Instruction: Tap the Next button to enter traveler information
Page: cart
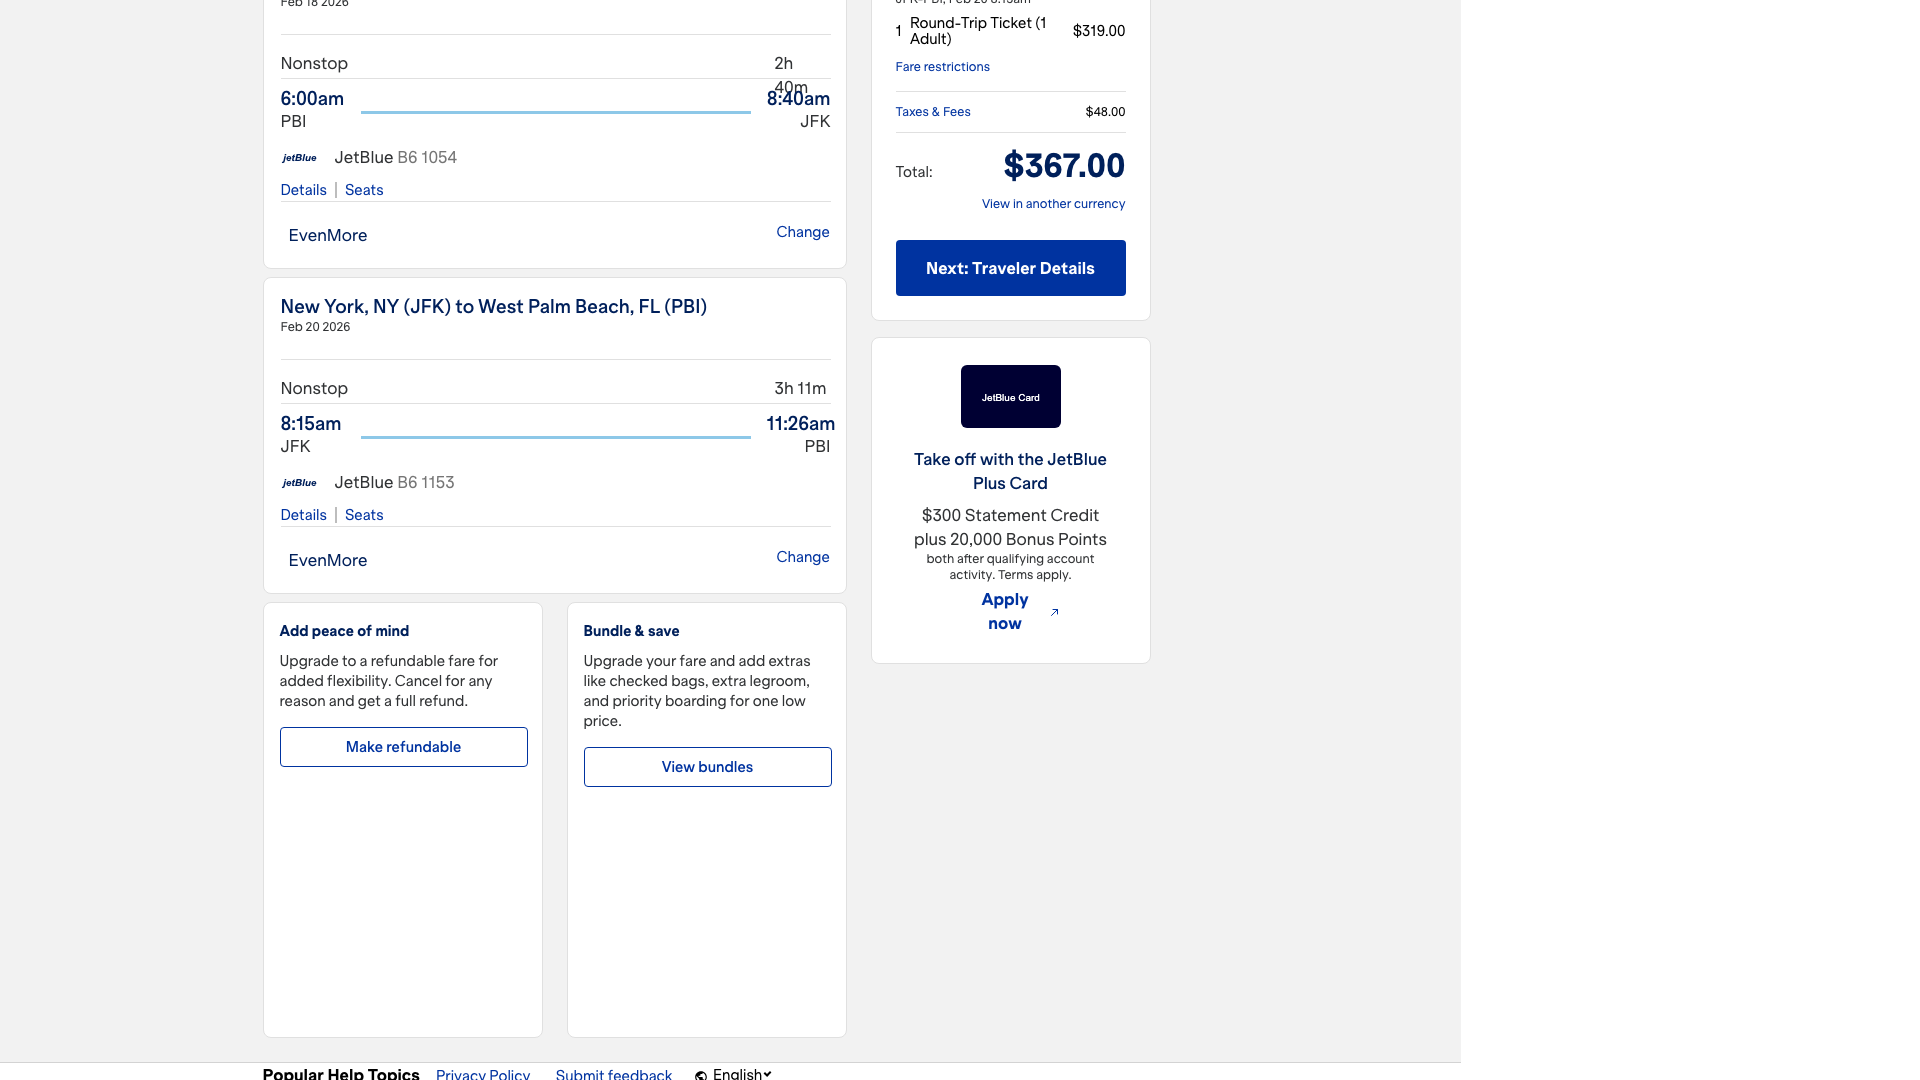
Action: click